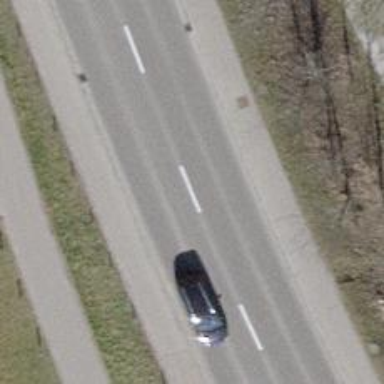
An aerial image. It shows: Primary highway with asphalt surface and sidewalks on both sides.